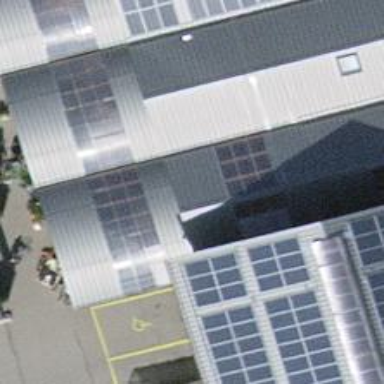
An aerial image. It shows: View of roof of building.